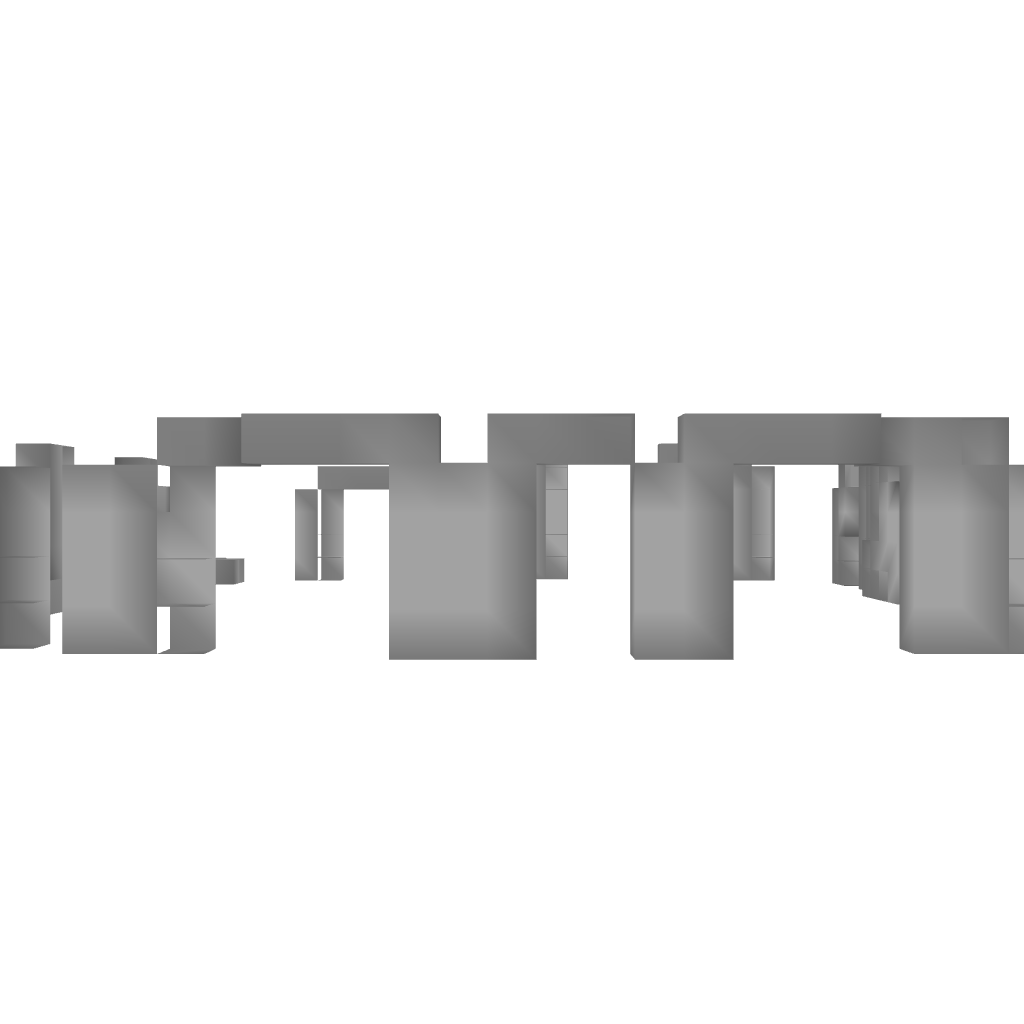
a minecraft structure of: Stonehenge high quality